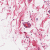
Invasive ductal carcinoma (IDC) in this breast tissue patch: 0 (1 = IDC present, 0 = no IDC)